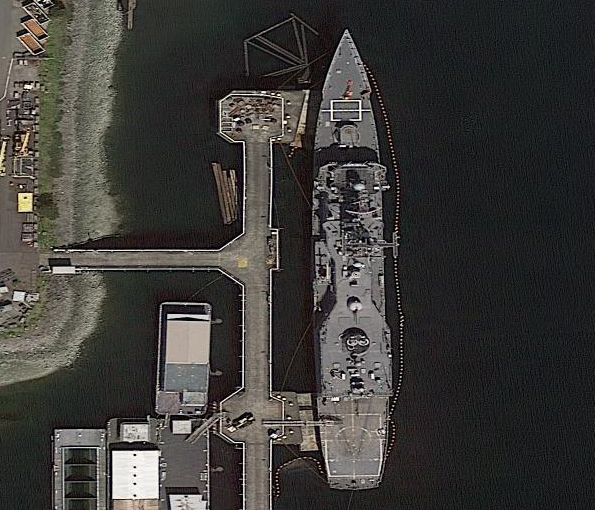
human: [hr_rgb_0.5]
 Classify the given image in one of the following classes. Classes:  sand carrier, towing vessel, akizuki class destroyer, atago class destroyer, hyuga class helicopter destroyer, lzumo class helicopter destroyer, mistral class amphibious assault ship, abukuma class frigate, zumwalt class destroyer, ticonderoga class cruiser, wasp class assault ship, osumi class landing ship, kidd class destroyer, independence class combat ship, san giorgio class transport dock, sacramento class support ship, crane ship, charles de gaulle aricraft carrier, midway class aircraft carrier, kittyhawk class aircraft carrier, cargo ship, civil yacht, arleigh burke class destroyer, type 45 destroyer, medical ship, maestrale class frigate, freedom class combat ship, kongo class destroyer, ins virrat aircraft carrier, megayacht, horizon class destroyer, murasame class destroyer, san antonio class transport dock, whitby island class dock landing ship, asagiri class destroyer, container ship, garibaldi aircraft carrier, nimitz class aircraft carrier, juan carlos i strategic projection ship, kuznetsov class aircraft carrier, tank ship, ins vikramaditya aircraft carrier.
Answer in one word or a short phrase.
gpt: Ticonderoga class cruiser